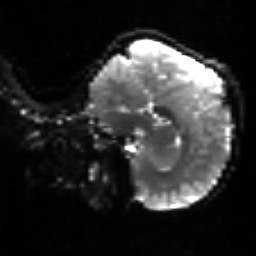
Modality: sbref
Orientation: sagittal
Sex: female
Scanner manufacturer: siemens
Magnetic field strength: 3 T
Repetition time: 5 s
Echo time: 0.071 s